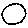
Label: circle